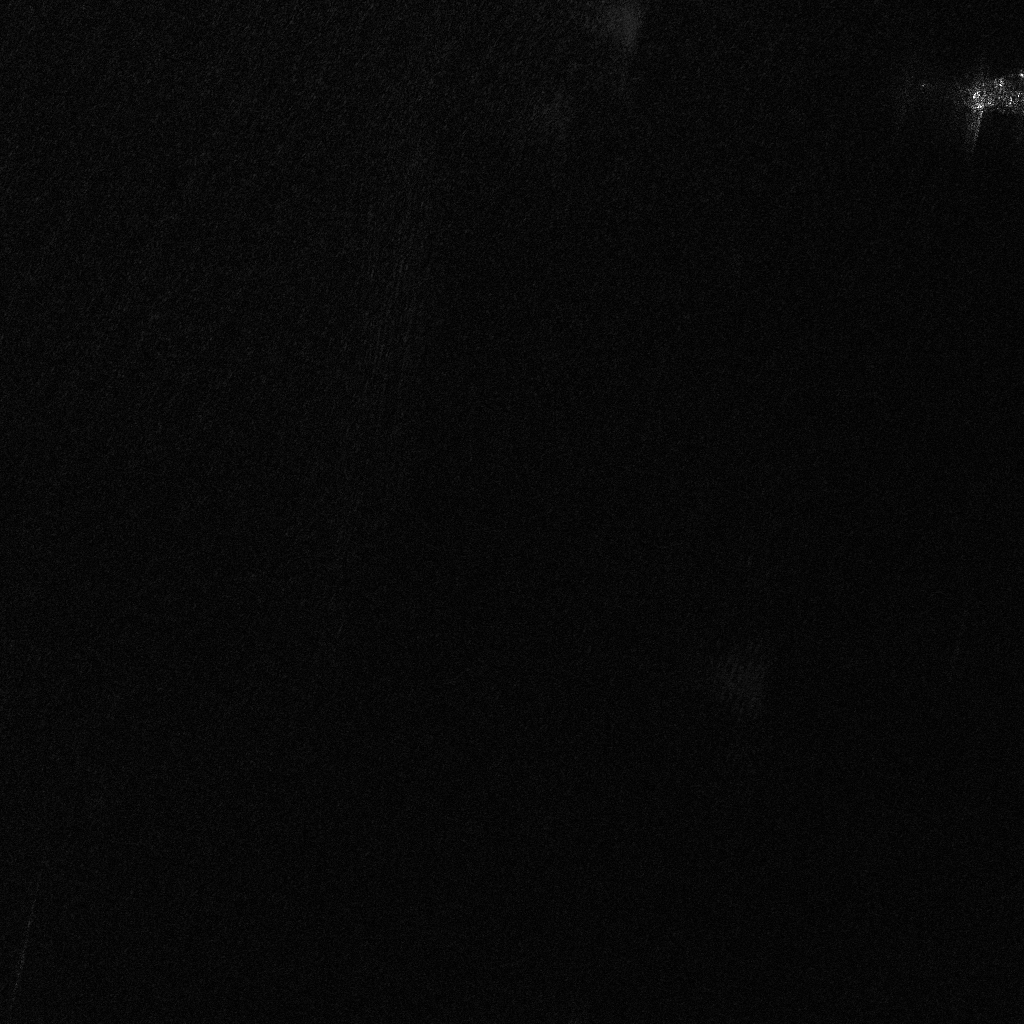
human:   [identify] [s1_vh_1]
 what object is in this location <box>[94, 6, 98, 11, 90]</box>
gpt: <ref>1 large container at the top right</ref>